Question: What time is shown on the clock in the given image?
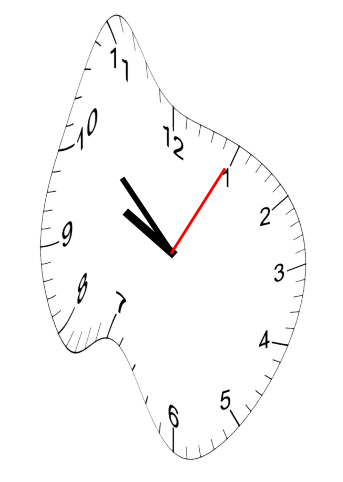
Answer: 09:52:05